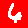
Digit: 6